Question: I'm creating a user interface in Maya using Python. I keep getting this error:
'''
Error: line 1: keyword can't be an expression
'''
Does anybody know how to counter this?

'''
import maya.cmds as cmds
if mc.window(ram, exists =True):
mc.deleteUI(ram)
ram = cmds.window("RenamerWin",t = "Renamer Tool", w=300, h=300)
cmds.columnLayout(adj = True)
cmds.text("Welcome to the tool renamer")
cmds.separator(h=10)
cubW = cmds.intSliderGrp(1 = "Width",min =0, max =10, field =True)
cubH = cmds.intSliderGrp(1 = "Height",min =0, max =10, field =True)
cubD = cmds.intSliderGrp(1 = "Depth",min =0, max =10, field =True)
cmds.button(l = "Create a Cube",c="myCube()")
cmds.showWindow(ram)
def myCube():
myCubeWidth = cmds.intSliderGrp(cubW , q= True,value =True)
myCubeHeight = cmds.intSliderGrp(cubH , q= True,value =True)
myCubeDepth = cmds.intSliderGrp(cubWD , q= True,value =True)
finalCube = cmds.polyCube(w=myCubeWidth,h=myCubeHeight,d=myCubeDepth , n = "myCube")
'''
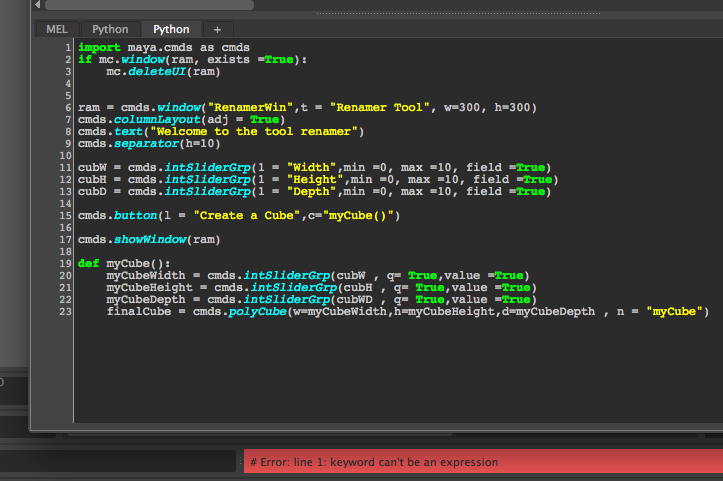
Answer: Couple of things:
1. You're using mc and cmds interchangeably. This might work if you'd done both at different times in your listener but it won't work as written
2. ram is not defined in before you use it. Line 2 will fail for anybody who hasn't run this before.
3. You typed the number 1 when you wanted the letter L.
4. You mistyped the name of the last slider in myCube()
5. Button commands need to take an argument.
Here's a working version; check the differences with what you had. Note that I put the whole thing inside a def to make sure it doesn't get you in trouble with the leftovers of earlier runs:
'''
import maya.cmds as cmds
def example ():
ram = 'RenamerWin'
if cmds.window(ram, q = True, exists =True):
cmds.deleteUI(ram)
ram = cmds.window("RenamerWin",t = "Renamer Tool", w=300, h=300)
cmds.columnLayout(adj = True)
cmds.text("Welcome to the tool renamer")
cmds.separator(h=10)
cubW = cmds.intSliderGrp(l = "Width", min =0, max = 10, field = True)
cubH = cmds.intSliderGrp(l = "Height", min =0, max = 10, field = True)
cubD = cmds.intSliderGrp(l = "Depth", min =0, max = 10, field = True)
def myCube(_):
myCubeWidth = cmds.intSliderGrp(cubW , q= True,value =True)
myCubeHeight = cmds.intSliderGrp(cubH , q= True,value =True)
myCubeDepth = cmds.intSliderGrp(cubD , q= True,value =True)
finalCube = cmds.polyCube(w=myCubeWidth,h=myCubeHeight,d=myCubeDepth , n = "myCube")
cmds.button(l = "Create a Cube",c=myCube)
cmds.showWindow(ram)
example()
'''